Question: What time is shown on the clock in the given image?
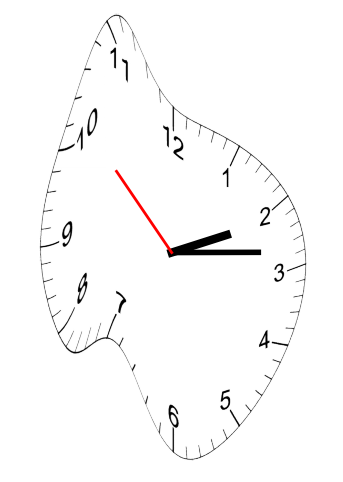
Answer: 02:13:52